Question: I have a class in Parse called "WorkoutExercise" with pointers to other objects and i am trying to retrieve the workout exercises with the pointed objects as part of the objects too.
But when i execute the following code, none of the pointed objects show up in the workoutexercise object.
I tried includeKey("Exercise"), but that does not seem to work. Any clues?
Code:
'''
// Return pfobjects casted as exercises for a given workout
func getExercisesForWorkout(workout:Workout!, completion: ([WorkoutExercise]!, NSError!) -> Void ){
var query = PFQuery(className:"WorkoutExercise")
query.orderByAscending ("sequence")
query.whereKey("Workout", equalTo: workout)
query.includeKey("Exercise")
query.includeKey("Workout")
query.findObjectsInBackgroundWithBlock {
(objects: [AnyObject]?, error: NSError?) -> Void in
completion(objects as? [WorkoutExercise], error)
}
}
'''
In Parse:

Result:
'''
[<WorkoutExercise: 0x7feef1c57700, objectId: Q9KeD4WiuH, localId: (null)> {
Workout = "<Workout: 0x7feef1e89150, objectId: 1PQCrl3f8L>";
reps = 10;
sequence = 1;
weight = 20;
}]
'''
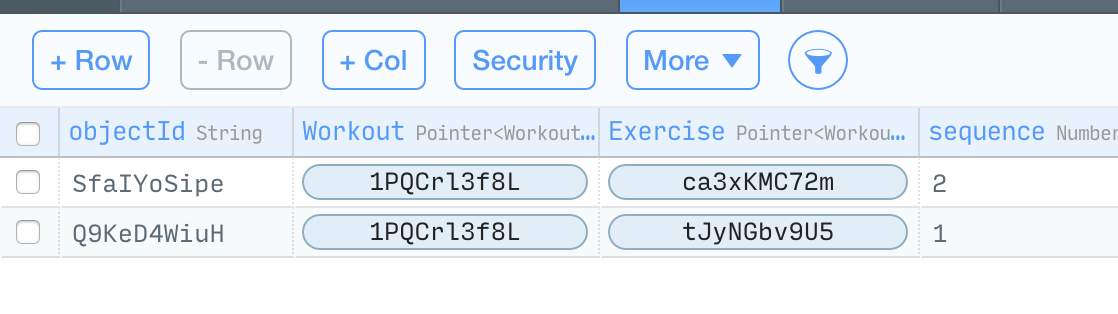
Answer: Ok, i know the mistake.
You are not supposed to name your pointers with the uppercase.
Changed the pointers to lower case and all is well.